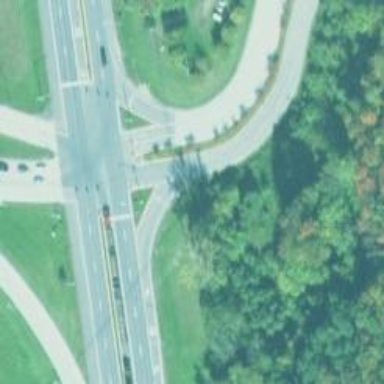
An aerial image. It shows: Trunk link highway.